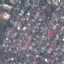
Label: Residential